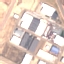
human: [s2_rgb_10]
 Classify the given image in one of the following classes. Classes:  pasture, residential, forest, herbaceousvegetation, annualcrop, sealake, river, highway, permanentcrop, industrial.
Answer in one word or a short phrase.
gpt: Industrial